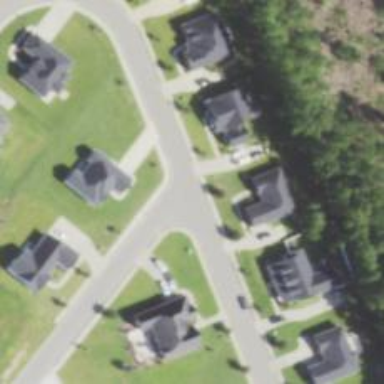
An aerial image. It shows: Residential road.